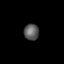
Tissue: skin
Cell type: T cells
Senescence score: 0.2534
Nuclear area (px): 236
Mean DAPI intensity: 92.788